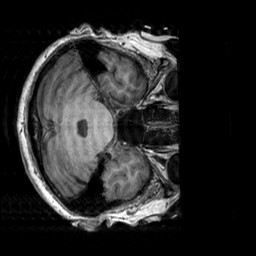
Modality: T1w
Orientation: axial
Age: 59
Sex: female
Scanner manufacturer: siemens
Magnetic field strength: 3 T
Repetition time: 2.3 s
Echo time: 0.00303 s